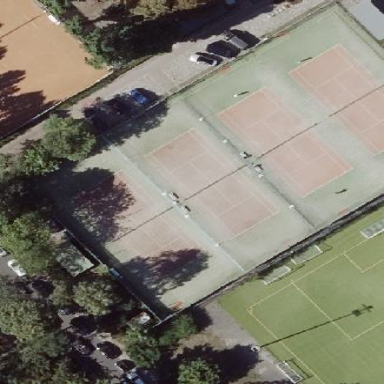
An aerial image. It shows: Tartan tennis court in leisure land pitch.